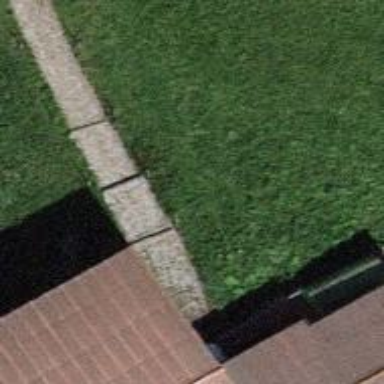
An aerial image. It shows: Set of concrete steps.